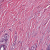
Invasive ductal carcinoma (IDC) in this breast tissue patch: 1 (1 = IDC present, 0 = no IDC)